Question: I want to use two(or more) maps on one page.(using telerik Grid)

As you see, If I will try to open "details" for one row(It could be first, second, or last row) map will be displayed correctly. If will try to expand details for another row, map will be displayed not valid. I cannot understand what have I done wrong?
'''
function onTabSelect(e) {
//...
if (node.childNodes.length == 0) {// If Coordinates tab not contain map
map = document.createElement('DIV');
map.setAttribute('id', selectedGeoObject.Id + "_gmap"); //Generates Id for div container
map.setAttribute('style', 'width:400px; height:278px; margin : 0px; padding : 0px;');
node.appendChild(map);
initMap(map);
}
}
function initMap(gMapContainer) {
var myLatlng = new google.maps.LatLng(51.0, 9.0);
var myOptions = {
zoom: 12,
center: myLatlng,
mapTypeId: google.maps.MapTypeId.ROADMAP
}
//width:400px; height:278px;
var gMap = new google.maps.Map(gMapContainer, myOptions);
// Can not solve the problem.
//google.maps.event.trigger(gMap, 'resize');
//gMap.setCenter(myLatlng);
return gMap;
}
'''
If I will try to resize my browser window, both maps will be displayed correctly(I've tried this in Firefox, Opera, Chrome). Could you help me with this strange bug?
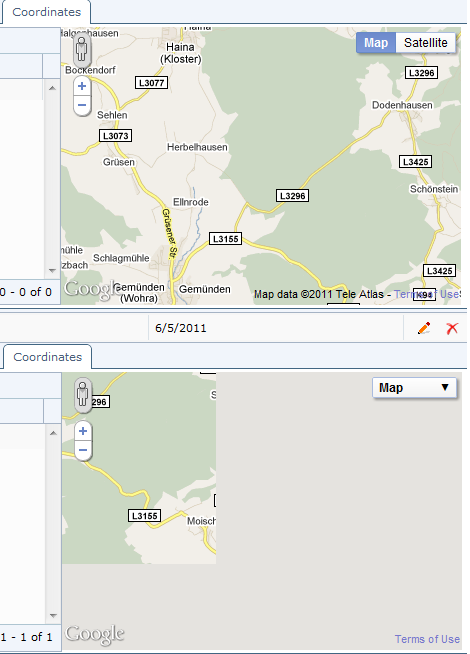
Answer: Call this on the window resize:
'''
google.maps.event.trigger(gMap, 'resize');
'''
Like So: ( Note you'll need the gMap handle via document.getElementByID etc )
'''
window.onresize = function(event) {
google.maps.event.trigger(gMap, 'resize');
}
'''